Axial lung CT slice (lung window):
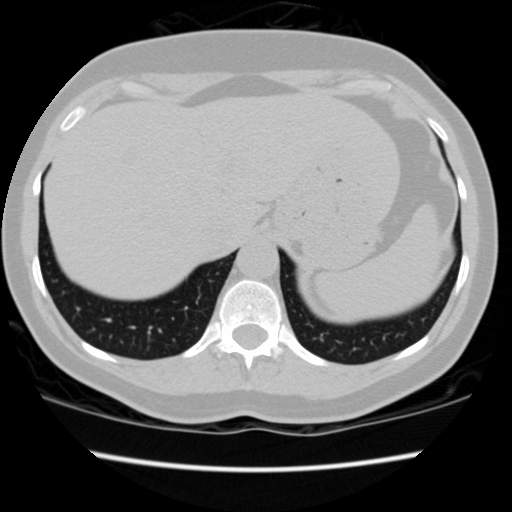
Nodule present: no